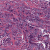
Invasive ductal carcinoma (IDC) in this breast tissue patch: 1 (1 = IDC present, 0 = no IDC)